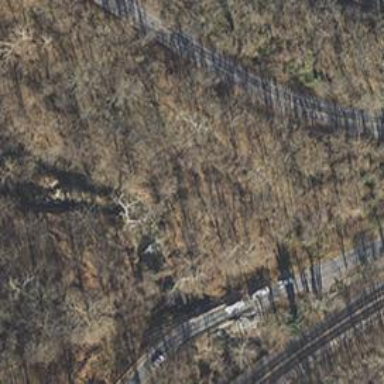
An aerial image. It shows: Abandoned railway.